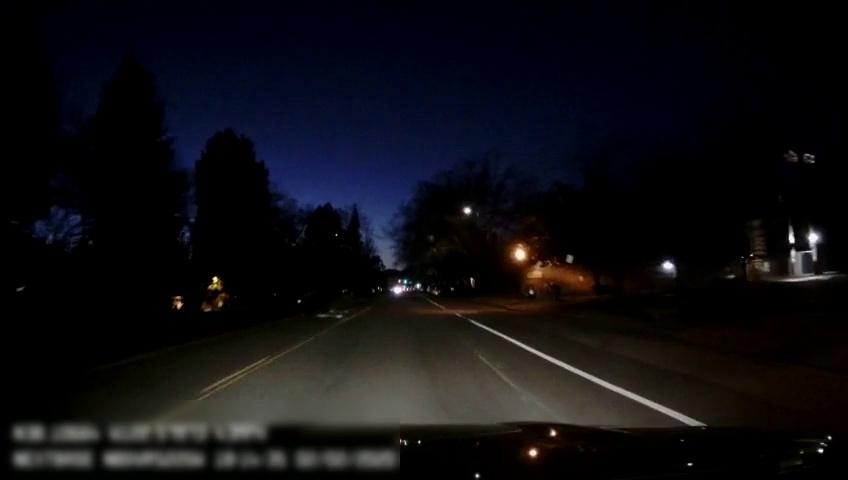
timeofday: Night
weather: Other
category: Drivable Space
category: Vehicles | SUV
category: Lanes | Opposite Lane
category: Lanes | Current Lane
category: Lanes | Current Lane
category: Lanes | Alternate Lane